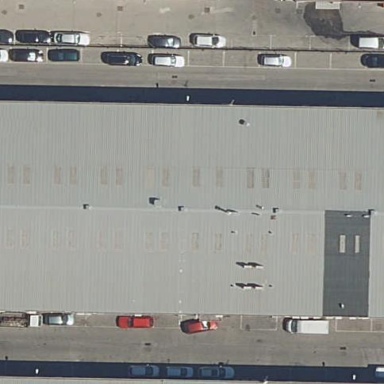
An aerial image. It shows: Industrial building.